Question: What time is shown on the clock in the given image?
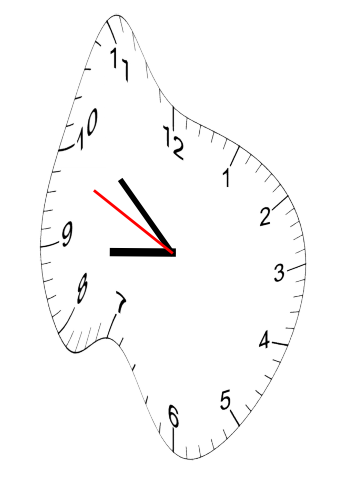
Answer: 08:51:49